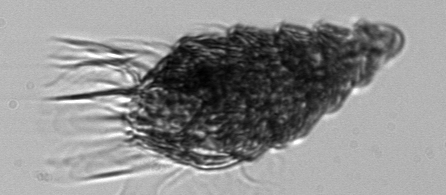
Label: Laboea_strobila